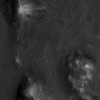
Atmospheric dust classification: not_dusty